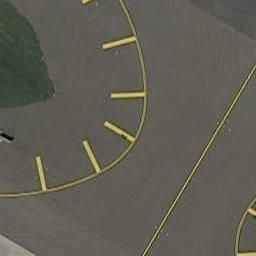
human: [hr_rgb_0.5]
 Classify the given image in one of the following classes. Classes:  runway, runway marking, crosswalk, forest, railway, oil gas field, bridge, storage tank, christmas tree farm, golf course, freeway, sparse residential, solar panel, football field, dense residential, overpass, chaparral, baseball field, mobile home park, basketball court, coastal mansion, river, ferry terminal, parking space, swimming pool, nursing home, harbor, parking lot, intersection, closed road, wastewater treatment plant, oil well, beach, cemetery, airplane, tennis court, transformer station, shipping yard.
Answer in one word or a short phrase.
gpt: runway marking